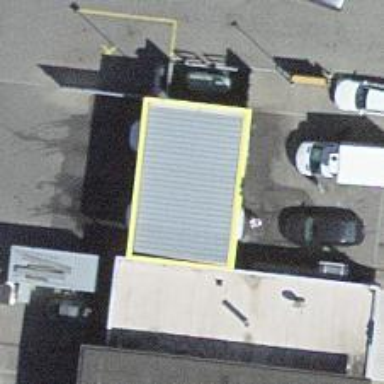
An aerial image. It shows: Car wash facility.